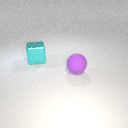
large purple rubber sphere to the right of large cyan metal cube